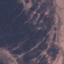
Label: HerbaceousVegetation